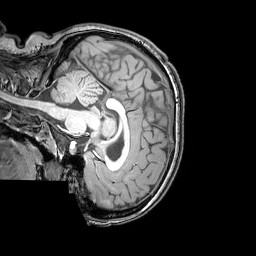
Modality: T1w
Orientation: sagittal
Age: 22
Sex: female
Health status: healthy
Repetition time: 0.081 s
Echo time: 0.037 s